Interaction volume radius: 10 \u00c5
Interaction volume height: 15 \u00c5
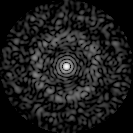
Disorder parameter: 0.837